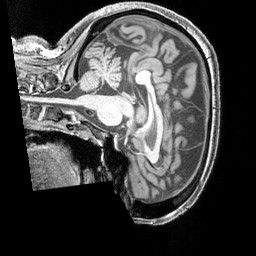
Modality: T1w
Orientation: sagittal
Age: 67
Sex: female
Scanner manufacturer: siemens
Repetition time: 2.3 s
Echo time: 0.00226 s